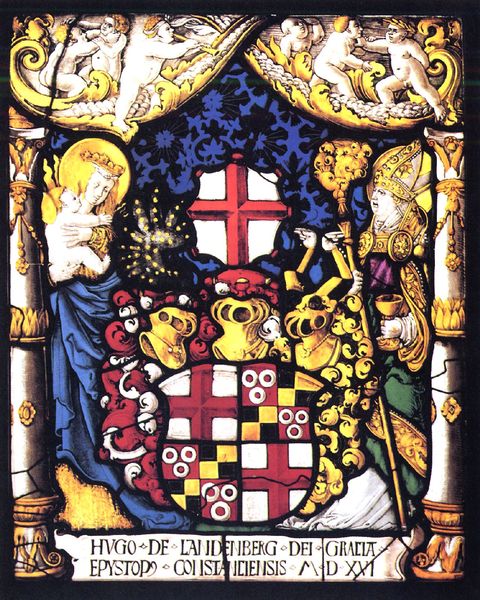
Titel: Wappenscheibe des Hugo von Hohenlandenberg, Bischof von Konstanz
Künstler: Ludwig Stilhart
Standort: Stein am Rhein (EU - CH)
Schlagwörter: blau, fenster, glas, säulen, gold, mantel, kind, krone, engel, schrift, stab, bischof, kreuz, text, kreise, wappen, helme, glasmalerei, jesus, maria, madonna, emgeö